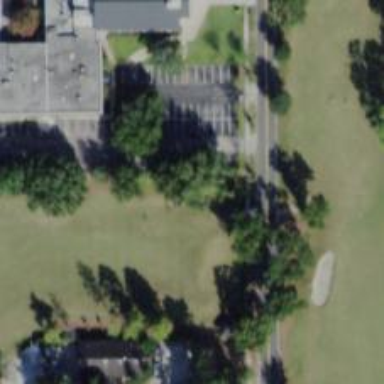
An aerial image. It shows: Path used for both walking and golf.